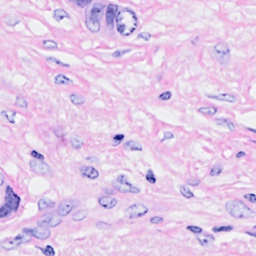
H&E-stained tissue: Breast